Question: SUCCESS! many thanks to moycakes!
The correct way to convert a PNG to a GIF while retaining transparency goes as follows:
'''
$input = "data:image/png;base64,iVBORw0KGgoAAAANSUhEUgAAAXwAAAEYCAYAAABfgk2GAAAemklEQVR4Xu2dzYsm13WHe7rHxGATtw1Zu8UMY0wIkv6AoF44ZOEspFWyUytkkRASJG0sgS2NPkCKF5qxMSSboNbOu4xJcAxZaJRNlhqRVYaZpPUPSC2wiYmm38k5rS75delW1b1V9+Pcuk9BMR/vrXvPfc6p33veU7eqLu2wQQACEIBAEwQuNTFLJgkBCEAAAjsIPkEAAQhAoBECCH4jjmaaEIAABBB8YgACEIBAIwQQ/EYczTQhAAEIIPjEAAQgAIFGCCD4jTiaaUIAAhBA8IkBCEAAAo0QQPAbcTTThAAEIIDgEwMQgAAEGiGA4DfiaKYJAQhAAMGvJwYeE1OfkP3JC5P3L/48vfjzlvz5nux36pkSlkIAAjkJIPg5ac8b60gOe1n2A8/DT6Tdddnf8WxPMwhAoBECCL5dRx+KaW8HCH1/Jir8T5Hx23UwlkEgNwEEPzdxv/E0q1exj7E9I50cx+iIPiAAgboJIPj2/Kfi/HRks7RPFX62dRLg+s46/Rp9Vgh+dKSLOoyZ2fcNIdNf5BqTB2u8cH3HpGtsGoXg2/HLoZjybmJzHpf+WcWTGHKG7jVWuL6TAfTahkDw7Xj0REz5ZmJzdIxHEo9B92kJxPwVyK++tL4y1zuCb8MlMU/iqRn9nTR4YaoRn5skcCxWcX3HpGvqMArBt+GnHNl9N9ON/GXPxrSxIoBAyqSATD/AETU3RfDLe09XWLyf2Qxq+ZmBLxzuUI7n+s5CiBy+w0vMDQTBs2LDjcx2PCfj3cw8JsPNJ5DjF6COwfWd+T6q4kgy/PJuui0m6DNycm76zB3NGtnsEzgSE2PdhDc1W0o7U4Qq/xzBL+9ABL+8DyxbkCO77+ZPlm85EiLYhuBHgLiwC10X/+jCPkIP1zG1js9mmwDXd2z7pzrrEPzyLish+B/ItFVM2GwT4PqObf9UZx2CX95llHTK+8CqBcSGVc9UaheCX95xnNTlfWDVAmLDqmcqtQvBL+84fraX94FVC0qU+7i+YzUaItiF4EeAuLALLswtBLjiw0sIPtd3VhxQCL4N556IGakfnNbN9EP5y4GNaWPFBAFKOoRIVAIIflScszs7kiO5uWY2vtUeiOCv1rVlJobgl+HuGjVHlk92b8ffPpZwfceHEm28CSD43qiSNzyUEXhAVnLMVQ3A9Z2q3GXfWATflo9SlnZ4TootX/tak+OXX2cLvwB9vVJpOwTfnuOOxaTYL7l4Rfq8bm+qWORBIGUS0B+epMDDITU3QfBtei/mSc5JbNPHIVblyPLJ7kM8UmlbBN+u4w7FNM325y7X1BP4Sdl5abldH/taprHA9R1fWrQbJIDg2w8Ozfa1HOMr/Cr02l6/LNjWQ0DjINXSXX4FridORmeC4NfjaF2xoZmeZu267V/8eXrx5y3587bsZPT1+DTUUv0S5/pOKDXaf04AwScYIFAXgZiZPpl9Xb5fbC2CvxghHUAgOwH9pafZvm+Zr28g13eyu8zGgAi+DT9gBQTmENBs/3qA8HN9Zw7lFR3TkuBv36b+UHz4vOw3V+RLptIuAa7vtOv7oJm3JPgq8tub/ns3iBaNIQABCFRMoBXBf0N89ILDT63Mv+IQxXQIQCAWgTUL3tSTBp+jpBMrjOgHAhCogcCaBb9fwtn2xw/kH6/X4CBshAAEIBCLQIuC/6bAezEWQPqBAAQgUAuB1gSfzL6WyMROCEAgOoG1Cf5Y3X5tc40eDHQIAQism8DaRHCsbr+2ua47MpkdBCAQncCaRHBqVc6a5ho9EOgQAhBYP4E1iOCU0KsXWYK5/lhmhhCAwASBNQj+WBmnm/4a5kkwQwACEFhEoHYh/L7M/rUJAmT3i0KEgyFgigDPxFrgjtoFfyi7R+QXBAWHQsAwAdc5X7uOZcNdO6i+838u5L6bjR4DQQACuQm4BJ8Ez9MLNQu+q5zDEzA9HU8zCFRKYOhXfc1als0VNULSd7nekP1ogFKNc8rmcAaCQOUEfin2f8UxB857D8fWBkmz+ldlH7Kbn3YeTqcJBComcCi2/6vsX+7NoTYtK+KC2iBxJ22RMGFQCJgj0NeC2rSsCNDaIG0Gsnsy+yLhw6AQKEbA9QY7Xls64Y7aBP/fZD7f4adcsZOMgSFghQAXb2d4oibBH7rJqqY5zHARh0AAAg4CQ3rAI9BHwqUGsdQ7694aKOXo1GqYA2csBCAQnwBJYCDTGsRy7EIttftAh9McAisj4BJ9svwBJ9cs+DXYvrJzi+lAwCQBHrfg6Rbrojn0k43M3tPBNINAAwTI8j2dbF3w+eb2dCTNINA4AbTCIwAsC77rW5uHo3k4lSYQaJAAWb6H0y0Lvusbm4ejeTiVJhBolABZ/oTjaxN8nY5lmxs9z5g2BEwQIMuvWPCH3lWL4Js4tzACAiYJkOWPuMW6eOI8k+cURkHALAGy/BUJPjdUmD3PMAwCZgiQKA64wnKG7/qmZv29mXMKQyBgloBLOyxrXTaQliGwSidbGDAQBFZHgOflO1xam+DrFPRi7nuy31ldiDIhCEAgFgEEvzLBH1ql001DHfpD2V+IFSH0AwEIrIYAgl+Z4HfmDr3lSj/Xz/ZWE6JMZC6B7hHaevxLsr8+tyOOWw0BBL9SwX9T7P7eSBhaLkut5uwxPpH+yc1qLuMOy2AeMVGp4HdmPyZ/eb/yOWSI8yaHcL3f9BtC4rRJGkxaCbA0cwViiRM5mV0EhlZ0Ud5pN15cSzO/3noSUFs5pH9i3xMH/pHsJ+3GdfMzH3pnQgdGS4IvNk+pTQCuX37PC4qbbeKo70Fkrgu4rNZpNXo/m/fYKzA7MtT024yRodioLdGN5r3aJj50AZfVOtFCoqqOXEt3/1Nm8Ae9WfBY7arcGs1YXnLeQ1mb4Kv5B7Ify/7ECuYSLbIb7Wjoms4bwqN/fwaP5WgzSPZl2h+jFZ8RqFHwO9/1T/bb8sEzsp+0GdfNzXoqe3PVb3ebo8SElQBr8i/ioGbBp57f7sns83J7V/bPBdw2Y4Y1+SsQ/KF6vjqXNdjrPbHHHrmxncAMteMC7npjY2hmLOdegeDrFA5kP5a9X89XBze9/Gql5/SY2Ltq9K5fAlzAXWlwjEyLxyWvRPCH6vld3Y5Mf10n95xldq4LuJR21hUXPrOhji+Uaq7hbzt5qKb7jjQ68okG2pgn4FO3D/lJr20p75h3ezQDEfwVCb5GhS6/utUr77A+P9r5Uqyj7kmYruTEd6nl2N24ZPvFXJt14L7g+8ZOViNTD7aWDL/j5FpzSxaXOorS9T/1ToSQ+HWVdjrLEf10PrTSM8t0V5bhd4HlqvM+Ih+eWIk87PAmMPbYhDkZ2limT2Lg7ZYqG7JSZ6WCP3RS35b5HsuudX022wTUh68OxGcMYXZl+6zesR0TS61z/VoM+YW4dHwTx691wmOZIUs2TYTeoBFalvtoQOznZPVDA7lEP8aXiW26bVvX/IXbtQr+VO1Xw56T2+bJ/1Mx608HTIsdr9R1bcZACqtYi7/Sks52sBzJP3Tv35jVtdFn7xyniC76DCYwthpHO4uZ3XfGuUSARCDYdVUcQA2/AcHvIvFA/vI/A2GJ6Ns4X4fKcKnfUsQzd2z4P7UVPE+nIcHXYJoq85DZpT7l3P2nvkA7NauhLxqWak6Rq+dzyjkXvopdE60hBLTE8/aAoZzk+Tw4VcLJ9QU8lggQD/niIeVIlHMaFnyd+pjo/6N8/hcpo6/xvnUVzo0LHwyhyCX22+MP3ZiF6NcfsJRzGhd8nf7YTTi35XNephL3RB8r3WyPVELsu/ER/bg+t9Jb88sxO0e0WNLpB+HQSa5B8hPZ/9ZK1FZoh6/I69RKCr1Ppq9tUqwUqtCt1ZmM4JPh/1bQ/lj+9TcDYazrwl+U/aS6MC9r8Niza/qWWRPSsSSA1ySWjas5oyP4CP4X4uZA/udY9qE1+/qZPpbh9pyIa+yYsXJZh0JZ6gXTU6NshkSfX8VGHeYwa2hhQLM+bHbiIzGrF23/fOTzO/LZzQvxryf001vqW76xUrrxIcJyPh9KdtvMeWGO3dlEsAzBd0P0yVA1mF6S/fUIfqi9i6nyTc0rXfqiUfNcao+zUPtdgl9TwhE638n2CP44oqOLssOjEyRbDKKpdfTbyGqOs6Es0dp1h8mTvcEGLMfsOb3mEzFn/B7KYCr+TwcOeiztVRis1ql9puNbqhnqq3ZhHPq1x+OUfaKnXBvXr87m9a55AIHxeCDt9Sf90NMcx7qrRfyXCvwaSx5DJasWf9kFnjJFmg99STevd80DmBmOPjX+GsR/qbj357hmAXT5nCx/5gmU+DBq9wOAEfxlkbdU+ENH/4Uc8A+y/8zjwNhiPjZk7WUbD5znTcbKO8/L57p6i608AS60I/hZo1CfF6Mnf2jNP6uRgYOtOXsPQTF0EZdsP4RiurYspR1hS4afLvC6nmsVfwTeHRu8CD39OTN3BG6WmyCH4M8NrXnHWRV/xD3Mn4h+GK/UrfW8+nvZ/4xKxjhqBD91KMbr/0np6i9l/+PALhHzQGABzV3lHUo7AQAXNvW5TtXK9SUvlAi+FyYaQcBJYOzlKQhNuqDxEfo1Lg9eTBTBX4yQDiCwQ6afJwh87+7mVy21rTwRyShNEhiq6SM8ccNhaIVUN4r1J7DGpTGjNzL8GdA4BAIOAtyYlTYsxspnfLF6skfwPUHRDAIeBMj0PSDNaDIk9gh9IEwEPxAYzSEwQWCo7MBFxLDQ8bkwi36FMd0BWCAwmkNggsDU4zbISscB+l6YZRXUjFMRwZ8BjUMgsFD0yfZ/G6CvyHdHIfYzT0EEfyY4DoOAB4GpN4FpF62L19jFWBfi1nl5hN1wEwR/ET4OhsAkgakSj3bQWpnHpz7fgW2NzWRALWmA4C+hx7EQ8Cfgk+2vOeMPEXlKN/5xFdQSwQ/CRWMILCLgk+2vMeP3/bJb8xfeosCJdTCCH4sk/UDAn4Bv3brGevWcTJ6M3j92FrVE8Bfh42AILCKwloxfH098Q3Z94U+IplCfXxQ+4QeHOCe8d46AAAR8CPhm/KUFckn23nFgSapPRCRqg+AnAku3EJhBwDfj73e99IsghpD7THepnT5j0GaEAIJPeEDAFgHfbN+W1V+0BnE36CEE36BTMAkCFwTmZvylAPJ44lLkPcdF8D1B0QwCBQlYE36y94LBsGRoBH8JPY6FQFkCsb8IEPKy/kw+OoKfHDEDQAACELBBAMG34QesgAAEIJCcAIKfHDEDQAACELBBAMG34QesgAAEIJCcAIKfHDEDQAACELBBAMG34QesgAAEIJCcAIKfHDEDQAACELBBAMG34QesgAAEIJCcAIKfHDEDQAACELBBAMG34QesgAAEIJCcAIKfHDEDQAACELBBAMG34QesgAAEIJCcAIKfHDEDQAACELBBAMG34QesgAAEIJCcAIKfHDEDQAACELBBAMG34QesgAAEIJCcAIKfHDEDQAACELBBAMG34QesgMBaCRzKxP5Z9q/K/lD252W/udbJWp8Xgm/dQ9gHgboJnIr5X+tNAd0p5FPAFwLPsBBohACCb8jRCL4hZ2AKBFZIQEs675Lh2/Asgm/DD1gBgbUS+L5M7DUE34Z7EXwbfsAKCKyVwEYm1teZ5+T/uHBbwOMIfgHoDAmBhgjoyhzXhvYUCAKgF4DOkBBoiICrpKPT/4HsrzfEwcRUEXwTbsAICKyawL7M7mPHDNGfzG4HeGbgDAeBRglw8daA4xF8A07ABAisnMCzMr+3ZO/rDfqT2fEAzwyc4SDQIAEu3BpxOoJvxBGYAYEVE0DwjTgXwTfiCMyAwIoJaEnnBhdty3sYwS/vAyyAQAsEXFk+SzMzex7Bzwyc4SDQKAHXKh39EthtlEeRaSP4RbAzKASaJECWX9jtCH5hBzA8BBoi4BJ8svyMAYDgZ4TNUBBonACrdQoHAIJf2AEMD4GGCLBap7CzEfzCDmB4CDRGwJXlo0OZggDQmUAzDAQgcE4AwS8YCAh+QfgMDYEGCbiWZ7IeP1MgIPiZQDMMBCDwOYF+ls9KnUzBgeBnAs0wEFhA4Cdy7F/3jleRfF72Gl8VSFlnQTAsORTBX0KPYyGQh8DQckYdvcZz2DUf3nObIZZqDJYMWBgCAqYItCD4tX55mQqUKWMQ/ClCfA6B8gRcJZ3OqhrPYW7AKhRTNQZLIVQMC4HiBPorXGotg3ADVqFQQvALgWdYCDROgAepFQgABL8AdIaEAAScN2BRx08cGAh+YsB0DwEIOAkM1fFrLVNV4WYEvwo3YSQEVkdgbSuPqnAQgl+FmzASAqsjgOAXcCmCXwA6QxYnoKtE3rqwIuXdqrnGKQ50hgFjgk9ZZwZQn0MQfB9KtFkbgW2xSfkcl76oIWS/iaQxwefibaIzDsFPBJZuTRPoi83XxdrTBBbzkLBhqAh+goCb6hLBnyLE52sksJFJbcf+O/LvowQT5SFhCH6CsJrfJYI/nx1H1kvgWEx/umd+inILgo/gmzpLEHxT7sCYTAT2ZZyPe2OlqOW7HiEQ+2UftV4YpqSTKdi3h0HwC0BnSBMEXILzjFim2X/MLXUdP9cF6JhMtK+h5+l046BNsYlLf0BNAJUuqyAwJDg/F+u/G3EGrlf6xTzv+l8oMfuOiMHZFWvxUxPu9V9TcGRGw3ANEHCJsU479nmRUpRT9p06BBD81IQR/MyEGc46gRwXVvtjxKrjvylwv1fxOT0m+LEYWY+/rPbFzmSyGs9gEIhAwCU6j0i/JxH67rpIVcfPYXtEDF/oigu3Kek6+kbwMwNnOHME+mvy1UAVoh/K/kIka1PV8XPYHgnBF7qZumirB6BPkekDNDJQo909JnY9IfuTF/bpskTdurtLb8nf35P9jlH7U5rlKovoeCqmexEH7mez6oufLew/l+0LzZwl9npQqjugY8+nmv4Q/CiuuiuCuieCurkQ1N0LQd1cCOquCOqZCOq13IJ6JNN7WfYDz2meSLvrsuudpy1tyudYdv1S3N5iCc5YNrv0hq/UtqeIg6lSzvaYS/mksL/aPqsQ/Lv7B4/tbTZPbC596VxQNzuXzgV1d+fhuaDuPvz01tnu7nvXTk8yC+pdEdS9QEH9PxHUb6cW1EPB8rbsKgZzthM56CnZM/OcY2rUY/pCpPF1U/YfyR76rB0t47wq+9Q5FuuXhOs6QcongS4B7xJ8FfYbjk5T3BC3xPaqj50KxqKTu7t/5Wj34YOXd/a+5CdcZ5+efPrg8vVv/+p+YkF9XwT1dxcK6pkIapKMX76EzsU+xpbiRqQYdqXqYyjz1P/3FU9fod+eQ4wVKS7brYrl0Moo17UOq3NIFYNJ+zUp+P+xf/Xw9x5++ra30PcRifBvLl16Kk3Gf57VRxLUMxHUa8cRPax9PR2xP+1K+1Thb2EbWpffzX2svNA94mDOORVD1HLdUxAjDijpxKA4o485wTljGP9DzrP63UtRBHWzefjMtdP7EQX1nvR1KbKgPpQ+r8YQVPkiipbZ9x3WUqav5UIVb92/1gMxJMw+K062vzS+Kv94rdd3jHNRbe8/I+in8n9/JXtoScr/pA1vGcIrBpdwC1d6hCmY975xIOJ3ObKgbo6vfvTfEQQ1Zmbfj6bFmf6h9Phu4hh9XPpvqabvEk9F3D9npsRrqFzTz3JjnYtDpR3fklTiMPq8e98sPxaXXPMyPY4ZmDEz+z7x5Zn+ec0+saCeiaDOrumfyJy/mTjSdAy9IamlzSXm/XNmSLim6vKpBH+sLGVpxcvUF6XGmSV7VxH3JgT/vGa/mzZD3WwePD6/pn8/k6BemSOoRxKJUUpgHhHdUmmnwzEmzGOiNXVupRJ8tfsN2YduGoux/t8jVGhikcBUUGax+d7+wcnO7uW0GapcyL36yYczBDVlKaePd1ZpJ8eXUWdoi1l+X5g169QXoI+dOz6ZqatfXQIaaxsqSWn/IauOYtlDPwYIFBf8lKWcPt95pZ0s2f2WoAZl+XLD1877meOotVq+b625c4PvOdXvN8ZKnX4ojP0CibX+P3P4MdwSAr7BuWSM0WOzZPedBcFZ/vkdtJkFNaiW71MHje07n+w19pgl+wsR/BA2Q2vRY891Sdkpti30V5hAUcHXO2h3dy9nFdSwWv79QoJ6xfen/W2Jnycyx9B7Mt5h5jFLDRfi/xCx1/m4+p660LuEg9bu/6nXQdHzf8lkOHYegaIOv79/8OzD3cuu26nnzcbjqEubB89dOT3xFNS7Iqj6jJyc2/kzd3wFFcFP65qp7D5U5PvW5ijrbI/ZH48LuGnjx1zvRQX/7v7V27u7eTPUzWZHnrlzz1NQzQu+rot/NHNU6Zhax29hGxP8pWKv/P5d9j/sgUx5jaSWNfotxFaROSL4o9jvFxLUK76CWsK+DwSZXixuYUtdZx/6QtH/j/k8/s5Xrufn62dcwG0hmmWORQX/v/av3tnbzZuhnp3t3PnWJ/c8BbWI4IugXvEVVEo6aU9UnxuvllgwJMCpRJgLuEu8tYJj2xP8zc4H3zq95ymo5ks6CH76kzDlDVJDLzDpZrXkefyH0sm/yP4V2bfX3Q+JflEtSO9GRlACRZ1MDd8VhEEXbUNWkcSK+Bi161i25OgnpeCr/WPXCX4tnx/L/qLsp4GT1fb9h78NdZFydVCg2TRPSQDBH6VrflkmN16lPDs+67uk4HezUxtekv31gOmGCH5RHQiYE00XEijq6AqWZVq/8UrdfyJ72sdS/CbIPpS/HiyMudoOtyD4yiz0wuqhHPML2X9nAnjJX2xTv1B5BETks6Wo4Nu/8UppZ320ggjqlVBBPRIjeXha5BNjqzsrgj/n0Qtjz9PRKZYUex1/6j6Hzg1zfuGki4iKey4q+Mot66MVNg8+vHp6Eiio5h+ephhPZE+d5beY3btEKfY5M5Tl/q8Mflf27j6LuXX27f7n9pFK4nwFvxvf4stcUrFJ0m/s4A020v7D07Jl+XOy+473ofzl3WD4YQekvCEozJK8rfuilEI0Xc+w/0SmqRn6mrdQwe++gK29zKUaHxUX/GxZ/qzsvvOj+RegqKFHsqcq7TwjfR9XE9VxDc31+INt0f+VTOFPZL8ddyrmevulWKTLRnXTOeurH6fq+t0kqO/PcKcJwbf/AhQlm7K0M+s5+C53qyg/PSMOxg55RT68HrnPmrpzZd8mzpuaIA7Yeij/f+viM32uT/cF55v5z7musQJs86dgJnBTlnbmPQffBTXFS8x/LYL6+zEF9Ugsj5Xpt5zZdwGA4M/Xl7lH+gq+9m9Gw+ZONudxpmCleIm5/E585dGP7kUU1JiZfrTMvh8zmjlptj/3Qq5eoNWMS5/V0/rmevyBxtOPZA+9Gap1lr7zDxH80iuNfOdkop0pwVciMTP9eJl931fnNf2Fgnomgjr7peW+wXMkDVWcfIVfhV7b69zYPiMwJD4q9k/JfhtQ0Qn41vG7gc3pWHQikTo0Ceq8pr/z4Hj2e27lAq2kZU/Of2m5L93zbD9QUM+k/bXcgqp35B7Krlm7bt3qjy5D1TqqChcZ/Rdd7yrpdK2Unz7vhi0+gZAs36SOxUeyvEfToM6z/R0RSN8XnJ8L/d71a6f3Mwvq+asQRVA1a9dt70JQzy4EdU8E9UwENXlGvzwi6MFFQP2pWafu28+nafXehBxRguAnoGxa8Lv56h25e5Khnu1cPhdUiYRzQRXjzwV1b+fBrTPJUNNn9Ak8QJc1EdgWfrV7e2VJTfOowdaQsk4VOmYBOqAseAEbIACBIQI+mT465hk/gPIERTMIQKAIgalMn1U6AW5B8ANg0RQCEIBAzQQQ/Jq9h+0QgAAEAggg+AGwaAoBCECgZgIIfs3ew3YIQAACAQQQ/ABYNIUABCBQMwEEv2bvYTsEIACBAAIIfgAsmkIAAhComQCCX7P3sB0CEIBAAAEEPwAWTSEAAQjUTADBr9l72A4BCEAggACCHwCLphCAAARqJoDg1+w9bIcABCAQQADBD4BFUwhAAAI1E0Dwa/YetkMAAhAIIIDgB8CiKQQgAIGaCSD4NXsP2yEAAQgEEEDwA2DRFAIQgEDNBBD8mr2H7RCAAAQCCCD4AbBoCgEIQKBmAgh+zd7DdghAAAIBBBD8AFg0hQAEIFAzAQS/Zu9hOwQgAIEAAgh+ACyaQgACEKiZAIJfs/ewHQIQgEAAAQQ/ABZNIQABCNRMAMGv2XvYDgEIQCCAAIIfAIumEIAABGomgODX7D1shwAEIBBAAMEPgEVTCEAAAjUTQPBr9h62QwACEAgggOAHwKIpBCAAgZoJIPg1ew/bIQABCAQQQPADYNEUAhCAQM0EEPyavYftEIAABAIIIPgBsGgKAQhAoGYCCH7N3sN2CEAAAgEEEPwAWDSFAAQgUDMBBL9m72E7BCAAgQACCH4ALJpCAAIQqJkAgl+z97AdAhCAQAABBD8AFk0hAAEI1Ezg/wFm7lJkZahzkgAAAABJRU5ErkJggg==";
$image = imagecreatefrompng($input);
imagesavealpha($image, true);
imagecolortransparent($image, 127<<24);
imagegif($image, 'img/test.gif');
'''
GOSH! two days for such a simple few lines of code >__<
Thank you to everyone who posted a suggestion.
Alright, I'm at my wits end now. (Why is the GD library in PHP so confusing??)
I've been at this for two days now.. and I just can't get PHP to make a GIF from a PNG with a transparent background.
There are several posts about this on StackOverflow but none of the solutions provided really helped me at all. I always end up with either a black background image or everything black in my image becomes transparent except for the background (or just everything stays black).
I've typed 'imagecolorallocate' and 'imagecolortransparent' so many times that these commands have lost their meaning to me.. >___<
my code looks like this:
'''
$input = "data:image/png;base64,iVBORw0KGgoAAAANSUhEUgAAAXwAAAEYCAYAAABfgk2GAAAemklEQVR4Xu2dzYsm13WHe7rHxGATtw1Zu8UMY0wIkv6AoF44ZOEspFWyUytkkRASJG0sgS2NPkCKF5qxMSSboNbOu4xJcAxZaJRNlhqRVYaZpPUPSC2wiYmm38k5rS75delW1b1V9+Pcuk9BMR/vrXvPfc6p33veU7eqLu2wQQACEIBAEwQuNTFLJgkBCEAAAjsIPkEAAQhAoBECCH4jjmaaEIAABBB8YgACEIBAIwQQ/EYczTQhAAEIIPjEAAQgAIFGCCD4jTiaaUIAAhBA8IkBCEAAAo0QQPAbcTTThAAEIIDgEwMQgAAEGiGA4DfiaKYJAQhAAMGvJwYeE1OfkP3JC5P3L/48vfjzlvz5nux36pkSlkIAAjkJIPg5ac8b60gOe1n2A8/DT6Tdddnf8WxPMwhAoBECCL5dRx+KaW8HCH1/Jir8T5Hx23UwlkEgNwEEPzdxv/E0q1exj7E9I50cx+iIPiAAgboJIPj2/Kfi/HRks7RPFX62dRLg+s46/Rp9Vgh+dKSLOoyZ2fcNIdNf5BqTB2u8cH3HpGtsGoXg2/HLoZjybmJzHpf+WcWTGHKG7jVWuL6TAfTahkDw7Xj0REz5ZmJzdIxHEo9B92kJxPwVyK++tL4y1zuCb8MlMU/iqRn9nTR4YaoRn5skcCxWcX3HpGvqMArBt+GnHNl9N9ON/GXPxrSxIoBAyqSATD/AETU3RfDLe09XWLyf2Qxq+ZmBLxzuUI7n+s5CiBy+w0vMDQTBs2LDjcx2PCfj3cw8JsPNJ5DjF6COwfWd+T6q4kgy/PJuui0m6DNycm76zB3NGtnsEzgSE2PdhDc1W0o7U4Qq/xzBL+9ABL+8DyxbkCO77+ZPlm85EiLYhuBHgLiwC10X/+jCPkIP1zG1js9mmwDXd2z7pzrrEPzyLish+B/ItFVM2GwT4PqObf9UZx2CX95llHTK+8CqBcSGVc9UaheCX95xnNTlfWDVAmLDqmcqtQvBL+84fraX94FVC0qU+7i+YzUaItiF4EeAuLALLswtBLjiw0sIPtd3VhxQCL4N556IGakfnNbN9EP5y4GNaWPFBAFKOoRIVAIIflScszs7kiO5uWY2vtUeiOCv1rVlJobgl+HuGjVHlk92b8ffPpZwfceHEm28CSD43qiSNzyUEXhAVnLMVQ3A9Z2q3GXfWATflo9SlnZ4TootX/tak+OXX2cLvwB9vVJpOwTfnuOOxaTYL7l4Rfq8bm+qWORBIGUS0B+epMDDITU3QfBtei/mSc5JbNPHIVblyPLJ7kM8UmlbBN+u4w7FNM325y7X1BP4Sdl5abldH/taprHA9R1fWrQbJIDg2w8Ozfa1HOMr/Cr02l6/LNjWQ0DjINXSXX4FridORmeC4NfjaF2xoZmeZu267V/8eXrx5y3587bsZPT1+DTUUv0S5/pOKDXaf04AwScYIFAXgZiZPpl9Xb5fbC2CvxghHUAgOwH9pafZvm+Zr28g13eyu8zGgAi+DT9gBQTmENBs/3qA8HN9Zw7lFR3TkuBv36b+UHz4vOw3V+RLptIuAa7vtOv7oJm3JPgq8tub/ns3iBaNIQABCFRMoBXBf0N89ILDT63Mv+IQxXQIQCAWgTUL3tSTBp+jpBMrjOgHAhCogcCaBb9fwtn2xw/kH6/X4CBshAAEIBCLQIuC/6bAezEWQPqBAAQgUAuB1gSfzL6WyMROCEAgOoG1Cf5Y3X5tc40eDHQIAQism8DaRHCsbr+2ua47MpkdBCAQncCaRHBqVc6a5ho9EOgQAhBYP4E1iOCU0KsXWYK5/lhmhhCAwASBNQj+WBmnm/4a5kkwQwACEFhEoHYh/L7M/rUJAmT3i0KEgyFgigDPxFrgjtoFfyi7R+QXBAWHQsAwAdc5X7uOZcNdO6i+838u5L6bjR4DQQACuQm4BJ8Ez9MLNQu+q5zDEzA9HU8zCFRKYOhXfc1als0VNULSd7nekP1ogFKNc8rmcAaCQOUEfin2f8UxB857D8fWBkmz+ldlH7Kbn3YeTqcJBComcCi2/6vsX+7NoTYtK+KC2iBxJ22RMGFQCJgj0NeC2rSsCNDaIG0Gsnsy+yLhw6AQKEbA9QY7Xls64Y7aBP/fZD7f4adcsZOMgSFghQAXb2d4oibBH7rJqqY5zHARh0AAAg4CQ3rAI9BHwqUGsdQ7694aKOXo1GqYA2csBCAQnwBJYCDTGsRy7EIttftAh9McAisj4BJ9svwBJ9cs+DXYvrJzi+lAwCQBHrfg6Rbrojn0k43M3tPBNINAAwTI8j2dbF3w+eb2dCTNINA4AbTCIwAsC77rW5uHo3k4lSYQaJAAWb6H0y0Lvusbm4ejeTiVJhBolABZ/oTjaxN8nY5lmxs9z5g2BEwQIMuvWPCH3lWL4Js4tzACAiYJkOWPuMW6eOI8k+cURkHALAGy/BUJPjdUmD3PMAwCZgiQKA64wnKG7/qmZv29mXMKQyBgloBLOyxrXTaQliGwSidbGDAQBFZHgOflO1xam+DrFPRi7nuy31ldiDIhCEAgFgEEvzLBH1ql001DHfpD2V+IFSH0AwEIrIYAgl+Z4HfmDr3lSj/Xz/ZWE6JMZC6B7hHaevxLsr8+tyOOWw0BBL9SwX9T7P7eSBhaLkut5uwxPpH+yc1qLuMOy2AeMVGp4HdmPyZ/eb/yOWSI8yaHcL3f9BtC4rRJGkxaCbA0cwViiRM5mV0EhlZ0Ud5pN15cSzO/3noSUFs5pH9i3xMH/pHsJ+3GdfMzH3pnQgdGS4IvNk+pTQCuX37PC4qbbeKo70Fkrgu4rNZpNXo/m/fYKzA7MtT024yRodioLdGN5r3aJj50AZfVOtFCoqqOXEt3/1Nm8Ae9WfBY7arcGs1YXnLeQ1mb4Kv5B7Ify/7ECuYSLbIb7Wjoms4bwqN/fwaP5WgzSPZl2h+jFZ8RqFHwO9/1T/bb8sEzsp+0GdfNzXoqe3PVb3ebo8SElQBr8i/ioGbBp57f7sns83J7V/bPBdw2Y4Y1+SsQ/KF6vjqXNdjrPbHHHrmxncAMteMC7npjY2hmLOdegeDrFA5kP5a9X89XBze9/Gql5/SY2Ltq9K5fAlzAXWlwjEyLxyWvRPCH6vld3Y5Mf10n95xldq4LuJR21hUXPrOhji+Uaq7hbzt5qKb7jjQ68okG2pgn4FO3D/lJr20p75h3ezQDEfwVCb5GhS6/utUr77A+P9r5Uqyj7kmYruTEd6nl2N24ZPvFXJt14L7g+8ZOViNTD7aWDL/j5FpzSxaXOorS9T/1ToSQ+HWVdjrLEf10PrTSM8t0V5bhd4HlqvM+Ih+eWIk87PAmMPbYhDkZ2limT2Lg7ZYqG7JSZ6WCP3RS35b5HsuudX022wTUh68OxGcMYXZl+6zesR0TS61z/VoM+YW4dHwTx691wmOZIUs2TYTeoBFalvtoQOznZPVDA7lEP8aXiW26bVvX/IXbtQr+VO1Xw56T2+bJ/1Mx608HTIsdr9R1bcZACqtYi7/Sks52sBzJP3Tv35jVtdFn7xyniC76DCYwthpHO4uZ3XfGuUSARCDYdVUcQA2/AcHvIvFA/vI/A2GJ6Ns4X4fKcKnfUsQzd2z4P7UVPE+nIcHXYJoq85DZpT7l3P2nvkA7NauhLxqWak6Rq+dzyjkXvopdE60hBLTE8/aAoZzk+Tw4VcLJ9QU8lggQD/niIeVIlHMaFnyd+pjo/6N8/hcpo6/xvnUVzo0LHwyhyCX22+MP3ZiF6NcfsJRzGhd8nf7YTTi35XNephL3RB8r3WyPVELsu/ER/bg+t9Jb88sxO0e0WNLpB+HQSa5B8hPZ/9ZK1FZoh6/I69RKCr1Ppq9tUqwUqtCt1ZmM4JPh/1bQ/lj+9TcDYazrwl+U/aS6MC9r8Niza/qWWRPSsSSA1ySWjas5oyP4CP4X4uZA/udY9qE1+/qZPpbh9pyIa+yYsXJZh0JZ6gXTU6NshkSfX8VGHeYwa2hhQLM+bHbiIzGrF23/fOTzO/LZzQvxryf001vqW76xUrrxIcJyPh9KdtvMeWGO3dlEsAzBd0P0yVA1mF6S/fUIfqi9i6nyTc0rXfqiUfNcao+zUPtdgl9TwhE638n2CP44oqOLssOjEyRbDKKpdfTbyGqOs6Es0dp1h8mTvcEGLMfsOb3mEzFn/B7KYCr+TwcOeiztVRis1ql9puNbqhnqq3ZhHPq1x+OUfaKnXBvXr87m9a55AIHxeCDt9Sf90NMcx7qrRfyXCvwaSx5DJasWf9kFnjJFmg99STevd80DmBmOPjX+GsR/qbj357hmAXT5nCx/5gmU+DBq9wOAEfxlkbdU+ENH/4Uc8A+y/8zjwNhiPjZk7WUbD5znTcbKO8/L57p6i608AS60I/hZo1CfF6Mnf2jNP6uRgYOtOXsPQTF0EZdsP4RiurYspR1hS4afLvC6nmsVfwTeHRu8CD39OTN3BG6WmyCH4M8NrXnHWRV/xD3Mn4h+GK/UrfW8+nvZ/4xKxjhqBD91KMbr/0np6i9l/+PALhHzQGABzV3lHUo7AQAXNvW5TtXK9SUvlAi+FyYaQcBJYOzlKQhNuqDxEfo1Lg9eTBTBX4yQDiCwQ6afJwh87+7mVy21rTwRyShNEhiq6SM8ccNhaIVUN4r1J7DGpTGjNzL8GdA4BAIOAtyYlTYsxspnfLF6skfwPUHRDAIeBMj0PSDNaDIk9gh9IEwEPxAYzSEwQWCo7MBFxLDQ8bkwi36FMd0BWCAwmkNggsDU4zbISscB+l6YZRXUjFMRwZ8BjUMgsFD0yfZ/G6CvyHdHIfYzT0EEfyY4DoOAB4GpN4FpF62L19jFWBfi1nl5hN1wEwR/ET4OhsAkgakSj3bQWpnHpz7fgW2NzWRALWmA4C+hx7EQ8Cfgk+2vOeMPEXlKN/5xFdQSwQ/CRWMILCLgk+2vMeP3/bJb8xfeosCJdTCCH4sk/UDAn4Bv3brGevWcTJ6M3j92FrVE8Bfh42AILCKwloxfH098Q3Z94U+IplCfXxQ+4QeHOCe8d46AAAR8CPhm/KUFckn23nFgSapPRCRqg+AnAku3EJhBwDfj73e99IsghpD7THepnT5j0GaEAIJPeEDAFgHfbN+W1V+0BnE36CEE36BTMAkCFwTmZvylAPJ44lLkPcdF8D1B0QwCBQlYE36y94LBsGRoBH8JPY6FQFkCsb8IEPKy/kw+OoKfHDEDQAACELBBAMG34QesgAAEIJCcAIKfHDEDQAACELBBAMG34QesgAAEIJCcAIKfHDEDQAACELBBAMG34QesgAAEIJCcAIKfHDEDQAACELBBAMG34QesgAAEIJCcAIKfHDEDQAACELBBAMG34QesgAAEIJCcAIKfHDEDQAACELBBAMG34QesgAAEIJCcAIKfHDEDQAACELBBAMG34QesgAAEIJCcAIKfHDEDQAACELBBAMG34QesgAAEIJCcAIKfHDEDQAACELBBAMG34QesgMBaCRzKxP5Z9q/K/lD252W/udbJWp8Xgm/dQ9gHgboJnIr5X+tNAd0p5FPAFwLPsBBohACCb8jRCL4hZ2AKBFZIQEs675Lh2/Asgm/DD1gBgbUS+L5M7DUE34Z7EXwbfsAKCKyVwEYm1teZ5+T/uHBbwOMIfgHoDAmBhgjoyhzXhvYUCAKgF4DOkBBoiICrpKPT/4HsrzfEwcRUEXwTbsAICKyawL7M7mPHDNGfzG4HeGbgDAeBRglw8daA4xF8A07ABAisnMCzMr+3ZO/rDfqT2fEAzwyc4SDQIAEu3BpxOoJvxBGYAYEVE0DwjTgXwTfiCMyAwIoJaEnnBhdty3sYwS/vAyyAQAsEXFk+SzMzex7Bzwyc4SDQKAHXKh39EthtlEeRaSP4RbAzKASaJECWX9jtCH5hBzA8BBoi4BJ8svyMAYDgZ4TNUBBonACrdQoHAIJf2AEMD4GGCLBap7CzEfzCDmB4CDRGwJXlo0OZggDQmUAzDAQgcE4AwS8YCAh+QfgMDYEGCbiWZ7IeP1MgIPiZQDMMBCDwOYF+ls9KnUzBgeBnAs0wEFhA4Cdy7F/3jleRfF72Gl8VSFlnQTAsORTBX0KPYyGQh8DQckYdvcZz2DUf3nObIZZqDJYMWBgCAqYItCD4tX55mQqUKWMQ/ClCfA6B8gRcJZ3OqhrPYW7AKhRTNQZLIVQMC4HiBPorXGotg3ADVqFQQvALgWdYCDROgAepFQgABL8AdIaEAAScN2BRx08cGAh+YsB0DwEIOAkM1fFrLVNV4WYEvwo3YSQEVkdgbSuPqnAQgl+FmzASAqsjgOAXcCmCXwA6QxYnoKtE3rqwIuXdqrnGKQ50hgFjgk9ZZwZQn0MQfB9KtFkbgW2xSfkcl76oIWS/iaQxwefibaIzDsFPBJZuTRPoi83XxdrTBBbzkLBhqAh+goCb6hLBnyLE52sksJFJbcf+O/LvowQT5SFhCH6CsJrfJYI/nx1H1kvgWEx/umd+inILgo/gmzpLEHxT7sCYTAT2ZZyPe2OlqOW7HiEQ+2UftV4YpqSTKdi3h0HwC0BnSBMEXILzjFim2X/MLXUdP9cF6JhMtK+h5+l046BNsYlLf0BNAJUuqyAwJDg/F+u/G3EGrlf6xTzv+l8oMfuOiMHZFWvxUxPu9V9TcGRGw3ANEHCJsU479nmRUpRT9p06BBD81IQR/MyEGc46gRwXVvtjxKrjvylwv1fxOT0m+LEYWY+/rPbFzmSyGs9gEIhAwCU6j0i/JxH67rpIVcfPYXtEDF/oigu3Kek6+kbwMwNnOHME+mvy1UAVoh/K/kIka1PV8XPYHgnBF7qZumirB6BPkekDNDJQo909JnY9IfuTF/bpskTdurtLb8nf35P9jlH7U5rlKovoeCqmexEH7mez6oufLew/l+0LzZwl9npQqjugY8+nmv4Q/CiuuiuCuieCurkQ1N0LQd1cCOquCOqZCOq13IJ6JNN7WfYDz2meSLvrsuudpy1tyudYdv1S3N5iCc5YNrv0hq/UtqeIg6lSzvaYS/mksL/aPqsQ/Lv7B4/tbTZPbC596VxQNzuXzgV1d+fhuaDuPvz01tnu7nvXTk8yC+pdEdS9QEH9PxHUb6cW1EPB8rbsKgZzthM56CnZM/OcY2rUY/pCpPF1U/YfyR76rB0t47wq+9Q5FuuXhOs6QcongS4B7xJ8FfYbjk5T3BC3xPaqj50KxqKTu7t/5Wj34YOXd/a+5CdcZ5+efPrg8vVv/+p+YkF9XwT1dxcK6pkIapKMX76EzsU+xpbiRqQYdqXqYyjz1P/3FU9fod+eQ4wVKS7brYrl0Moo17UOq3NIFYNJ+zUp+P+xf/Xw9x5++ra30PcRifBvLl16Kk3Gf57VRxLUMxHUa8cRPax9PR2xP+1K+1Thb2EbWpffzX2svNA94mDOORVD1HLdUxAjDijpxKA4o485wTljGP9DzrP63UtRBHWzefjMtdP7EQX1nvR1KbKgPpQ+r8YQVPkiipbZ9x3WUqav5UIVb92/1gMxJMw+K062vzS+Kv94rdd3jHNRbe8/I+in8n9/JXtoScr/pA1vGcIrBpdwC1d6hCmY975xIOJ3ObKgbo6vfvTfEQQ1Zmbfj6bFmf6h9Phu4hh9XPpvqabvEk9F3D9npsRrqFzTz3JjnYtDpR3fklTiMPq8e98sPxaXXPMyPY4ZmDEz+z7x5Zn+ec0+saCeiaDOrumfyJy/mTjSdAy9IamlzSXm/XNmSLim6vKpBH+sLGVpxcvUF6XGmSV7VxH3JgT/vGa/mzZD3WwePD6/pn8/k6BemSOoRxKJUUpgHhHdUmmnwzEmzGOiNXVupRJ8tfsN2YduGoux/t8jVGhikcBUUGax+d7+wcnO7uW0GapcyL36yYczBDVlKaePd1ZpJ8eXUWdoi1l+X5g169QXoI+dOz6ZqatfXQIaaxsqSWn/IauOYtlDPwYIFBf8lKWcPt95pZ0s2f2WoAZl+XLD1877meOotVq+b625c4PvOdXvN8ZKnX4ojP0CibX+P3P4MdwSAr7BuWSM0WOzZPedBcFZ/vkdtJkFNaiW71MHje07n+w19pgl+wsR/BA2Q2vRY891Sdkpti30V5hAUcHXO2h3dy9nFdSwWv79QoJ6xfen/W2Jnycyx9B7Mt5h5jFLDRfi/xCx1/m4+p660LuEg9bu/6nXQdHzf8lkOHYegaIOv79/8OzD3cuu26nnzcbjqEubB89dOT3xFNS7Iqj6jJyc2/kzd3wFFcFP65qp7D5U5PvW5ijrbI/ZH48LuGnjx1zvRQX/7v7V27u7eTPUzWZHnrlzz1NQzQu+rot/NHNU6Zhax29hGxP8pWKv/P5d9j/sgUx5jaSWNfotxFaROSL4o9jvFxLUK76CWsK+DwSZXixuYUtdZx/6QtH/j/k8/s5Xrufn62dcwG0hmmWORQX/v/av3tnbzZuhnp3t3PnWJ/c8BbWI4IugXvEVVEo6aU9UnxuvllgwJMCpRJgLuEu8tYJj2xP8zc4H3zq95ymo5ks6CH76kzDlDVJDLzDpZrXkefyH0sm/yP4V2bfX3Q+JflEtSO9GRlACRZ1MDd8VhEEXbUNWkcSK+Bi161i25OgnpeCr/WPXCX4tnx/L/qLsp4GT1fb9h78NdZFydVCg2TRPSQDBH6VrflkmN16lPDs+67uk4HezUxtekv31gOmGCH5RHQiYE00XEijq6AqWZVq/8UrdfyJ72sdS/CbIPpS/HiyMudoOtyD4yiz0wuqhHPML2X9nAnjJX2xTv1B5BETks6Wo4Nu/8UppZ320ggjqlVBBPRIjeXha5BNjqzsrgj/n0Qtjz9PRKZYUex1/6j6Hzg1zfuGki4iKey4q+Mot66MVNg8+vHp6Eiio5h+ephhPZE+d5beY3btEKfY5M5Tl/q8Mflf27j6LuXX27f7n9pFK4nwFvxvf4stcUrFJ0m/s4A020v7D07Jl+XOy+473ofzl3WD4YQekvCEozJK8rfuilEI0Xc+w/0SmqRn6mrdQwe++gK29zKUaHxUX/GxZ/qzsvvOj+RegqKFHsqcq7TwjfR9XE9VxDc31+INt0f+VTOFPZL8ddyrmevulWKTLRnXTOeurH6fq+t0kqO/PcKcJwbf/AhQlm7K0M+s5+C53qyg/PSMOxg55RT68HrnPmrpzZd8mzpuaIA7Yeij/f+viM32uT/cF55v5z7musQJs86dgJnBTlnbmPQffBTXFS8x/LYL6+zEF9Ugsj5Xpt5zZdwGA4M/Xl7lH+gq+9m9Gw+ZONudxpmCleIm5/E585dGP7kUU1JiZfrTMvh8zmjlptj/3Qq5eoNWMS5/V0/rmevyBxtOPZA+9Gap1lr7zDxH80iuNfOdkop0pwVciMTP9eJl931fnNf2Fgnomgjr7peW+wXMkDVWcfIVfhV7b69zYPiMwJD4q9k/JfhtQ0Qn41vG7gc3pWHQikTo0Ceq8pr/z4Hj2e27lAq2kZU/Of2m5L93zbD9QUM+k/bXcgqp35B7Krlm7bt3qjy5D1TqqChcZ/Rdd7yrpdK2Unz7vhi0+gZAs36SOxUeyvEfToM6z/R0RSN8XnJ8L/d71a6f3Mwvq+asQRVA1a9dt70JQzy4EdU8E9UwENXlGvzwi6MFFQP2pWafu28+nafXehBxRguAnoGxa8Lv56h25e5Khnu1cPhdUiYRzQRXjzwV1b+fBrTPJUNNn9Ak8QJc1EdgWfrV7e2VJTfOowdaQsk4VOmYBOqAseAEbIACBIQI+mT465hk/gPIERTMIQKAIgalMn1U6AW5B8ANg0RQCEIBAzQQQ/Jq9h+0QgAAEAggg+AGwaAoBCECgZgIIfs3ew3YIQAACAQQQ/ABYNIUABCBQMwEEv2bvYTsEIACBAAIIfgAsmkIAAhComQCCX7P3sB0CEIBAAAEEPwAWTSEAAQjUTADBr9l72A4BCEAggACCHwCLphCAAARqJoDg1+w9bIcABCAQQADBD4BFUwhAAAI1E0Dwa/YetkMAAhAIIIDgB8CiKQQgAIGaCSD4NXsP2yEAAQgEEEDwA2DRFAIQgEDNBBD8mr2H7RCAAAQCCCD4AbBoCgEIQKBmAgh+zd7DdghAAAIBBBD8AFg0hQAEIFAzAQS/Zu9hOwQgAIEAAgh+ACyaQgACEKiZAIJfs/ewHQIQgEAAAQQ/ABZNIQABCNRMAMGv2XvYDgEIQCCAAIIfAIumEIAABGomgODX7D1shwAEIBBAAMEPgEVTCEAAAjUTQPBr9h62QwACEAgggOAHwKIpBCAAgZoJIPg1ew/bIQABCAQQQPADYNEUAhCAQM0EEPyavYftEIAABAIIIPgBsGgKAQhAoGYCCH7N3sN2CEAAAgEEEPwAWDSFAAQgUDMBBL9m72E7BCAAgQACCH4ALJpCAAIQqJkAgl+z97AdAhCAQAABBD8AFk0hAAEI1Ezg/wFm7lJkZahzkgAAAABJRU5ErkJggg==";
list($ignore, $imgData) = explode(',', $input);
$image = imagecreatefromstring(base64_decode($imgData));
imagealphablending($image, true); // setting alpha blending on
imagesavealpha($image, true); // save alphablending setting
//my code works up until this point (I can output a transparent PNG successfully)
//this is where I would make a new image with-
//the transparent background and put my transparent PNG on it-
//to prep it for imagegif();
//i kinda had some success with:
//$fill = imagecolorallocate($image, 255, 250, 214);
//imagefill($image, 0, 0, $fill);
//just to test if I could actually change the background..
//but anything like a circle with a transparent center would not--
//get filled with transparency and would remain black.
//so this obviously isn't the way to do it.
imagegif($img, 'test.gif');
'''
The end result to be a GIF preserving the PNG's transparent background.
I'm really stuck !____! please help me.
Thank you in advance for any advice you can provide.
To show you an example of why chrislondon's second example does not work, I have drawn a half circle and a full circle in this image and then spun it through chrislondon's code (resulting in a .GIF image which is what I want):

The (lumpy)black circle is not filled by me, it is just the transparency in the center not showing through. The (lumpy)circle to the right is not completed all the way leaving a gap and so the transparency is filled.
I hope this will clear up any remaining misunderstandings to what I'm trying to achieve.
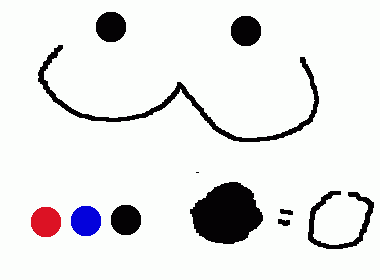
Answer: imagecolortransparent($image, 127<<24); // 0x7f000000
The GD library stores the alpha in a weird way.
0x7f000000 = 100% transparent black
0x00000000 = 100% opaque black
So choosing the transparent black, over the opaque black color, will make it transparent.